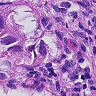
Metastatic tissue present: yes